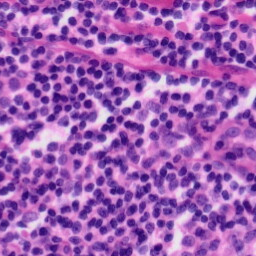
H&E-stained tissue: Tonsil